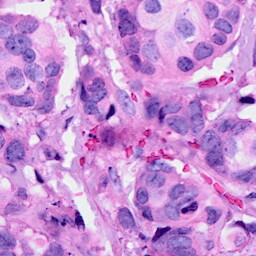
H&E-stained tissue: Breast